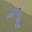
Label: 7